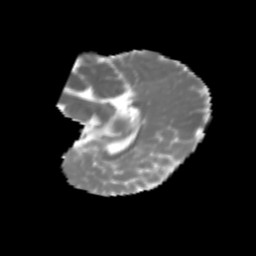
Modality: MD
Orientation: sagittal
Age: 6
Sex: male
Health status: healthy